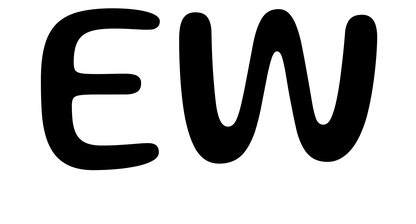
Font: Gluten_Regular